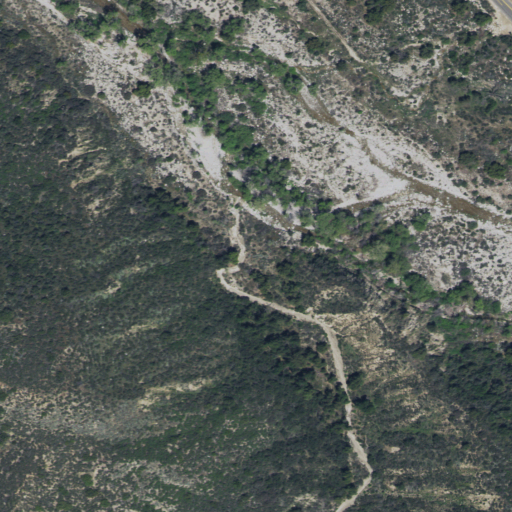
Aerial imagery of valley in California named Sand Canyon containing shrub, low intensity development, and open development